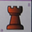
Piece: bR